【题型】填空题　【知识点】解析几何　【难度】medium
\(P\) 为抛物线 \(C: y^2 = 4x\) 上一动点，过 \(P\) 作圆 \(M: (x-2)^2+y^2=4\) 的一条切线，\(A\) 为切点，点 \(B(5,5)\)，则 \(|PA| + |PB|\) 的最小值为 \underline{\hspace{6cm}}。
【解答】
【答案】\(\boldsymbol{\sqrt{41} - 1}\)/\(\boldsymbol{- 1+\sqrt{41} }\)

【分析】根据相切以及点点距离公式可得 \(|PA| = \sqrt{PM^2 - 4} = \sqrt{(x_0 - 2)^2 + y_0^2 - 4} = x_0\)，即可根据焦半径公式可得 \(|PA| = x_0 + 1 - 1 = |PF| - 1\)，进而利用三点共线求解最值。
【详解】如图：抛物线的焦点为 \(F(1,0)\)，圆心为 \(M(2,0)\)，半径为 \(r = 2\)，
设 \(P(x_0, y_0)\)，则
\[
\begin{aligned}
|PA| + |PB| &= \sqrt{PM^2 - 4} + |PB| = \sqrt{(x_0 - 2)^2 + y_0^2 - 4} + |PB| \\
&= \sqrt{(x_0 - 2)^2 + 4x_0 - 4} + |PB| = x_0 + |PB| \\
&= x_0 + 1 + |PB| - 1 = |PF| + |PB| - 1 \geq |BF| - 1,
\end{aligned}
\]
由于 \(|BF| - 1 = \sqrt{(5 - 1)^2 + 5^2} - 1 = \sqrt{41} - 1\)，当且仅当 \(F, P, B\) 共线时取到等号，
故 \(|PA| + |PB|\) 的最小值为 \(\sqrt{41} - 1\)。
故答案为：\(\boldsymbol{\sqrt{41} - 1}\)
---

【点睛】关键点睛：
\[
|PA| = \sqrt{PM^2 - 4} = \sqrt{(x_0 - 2)^2 + y_0^2 - 4} = x_0,
\]
进而根据抛物线的焦半径公式可得
\[
|PA| = x_0 + 1 - 1 = |PF| - 1,
\]
即可利用三点共线求解。
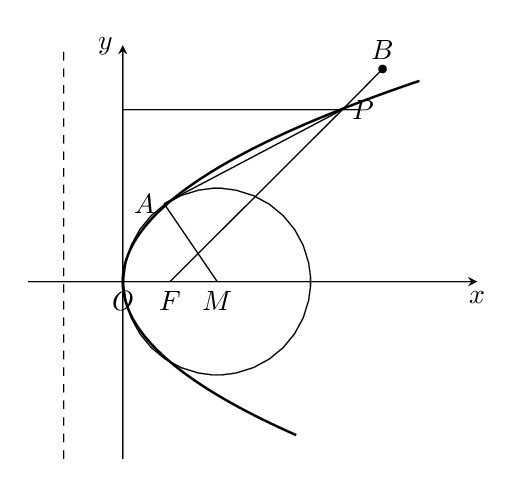